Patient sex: M
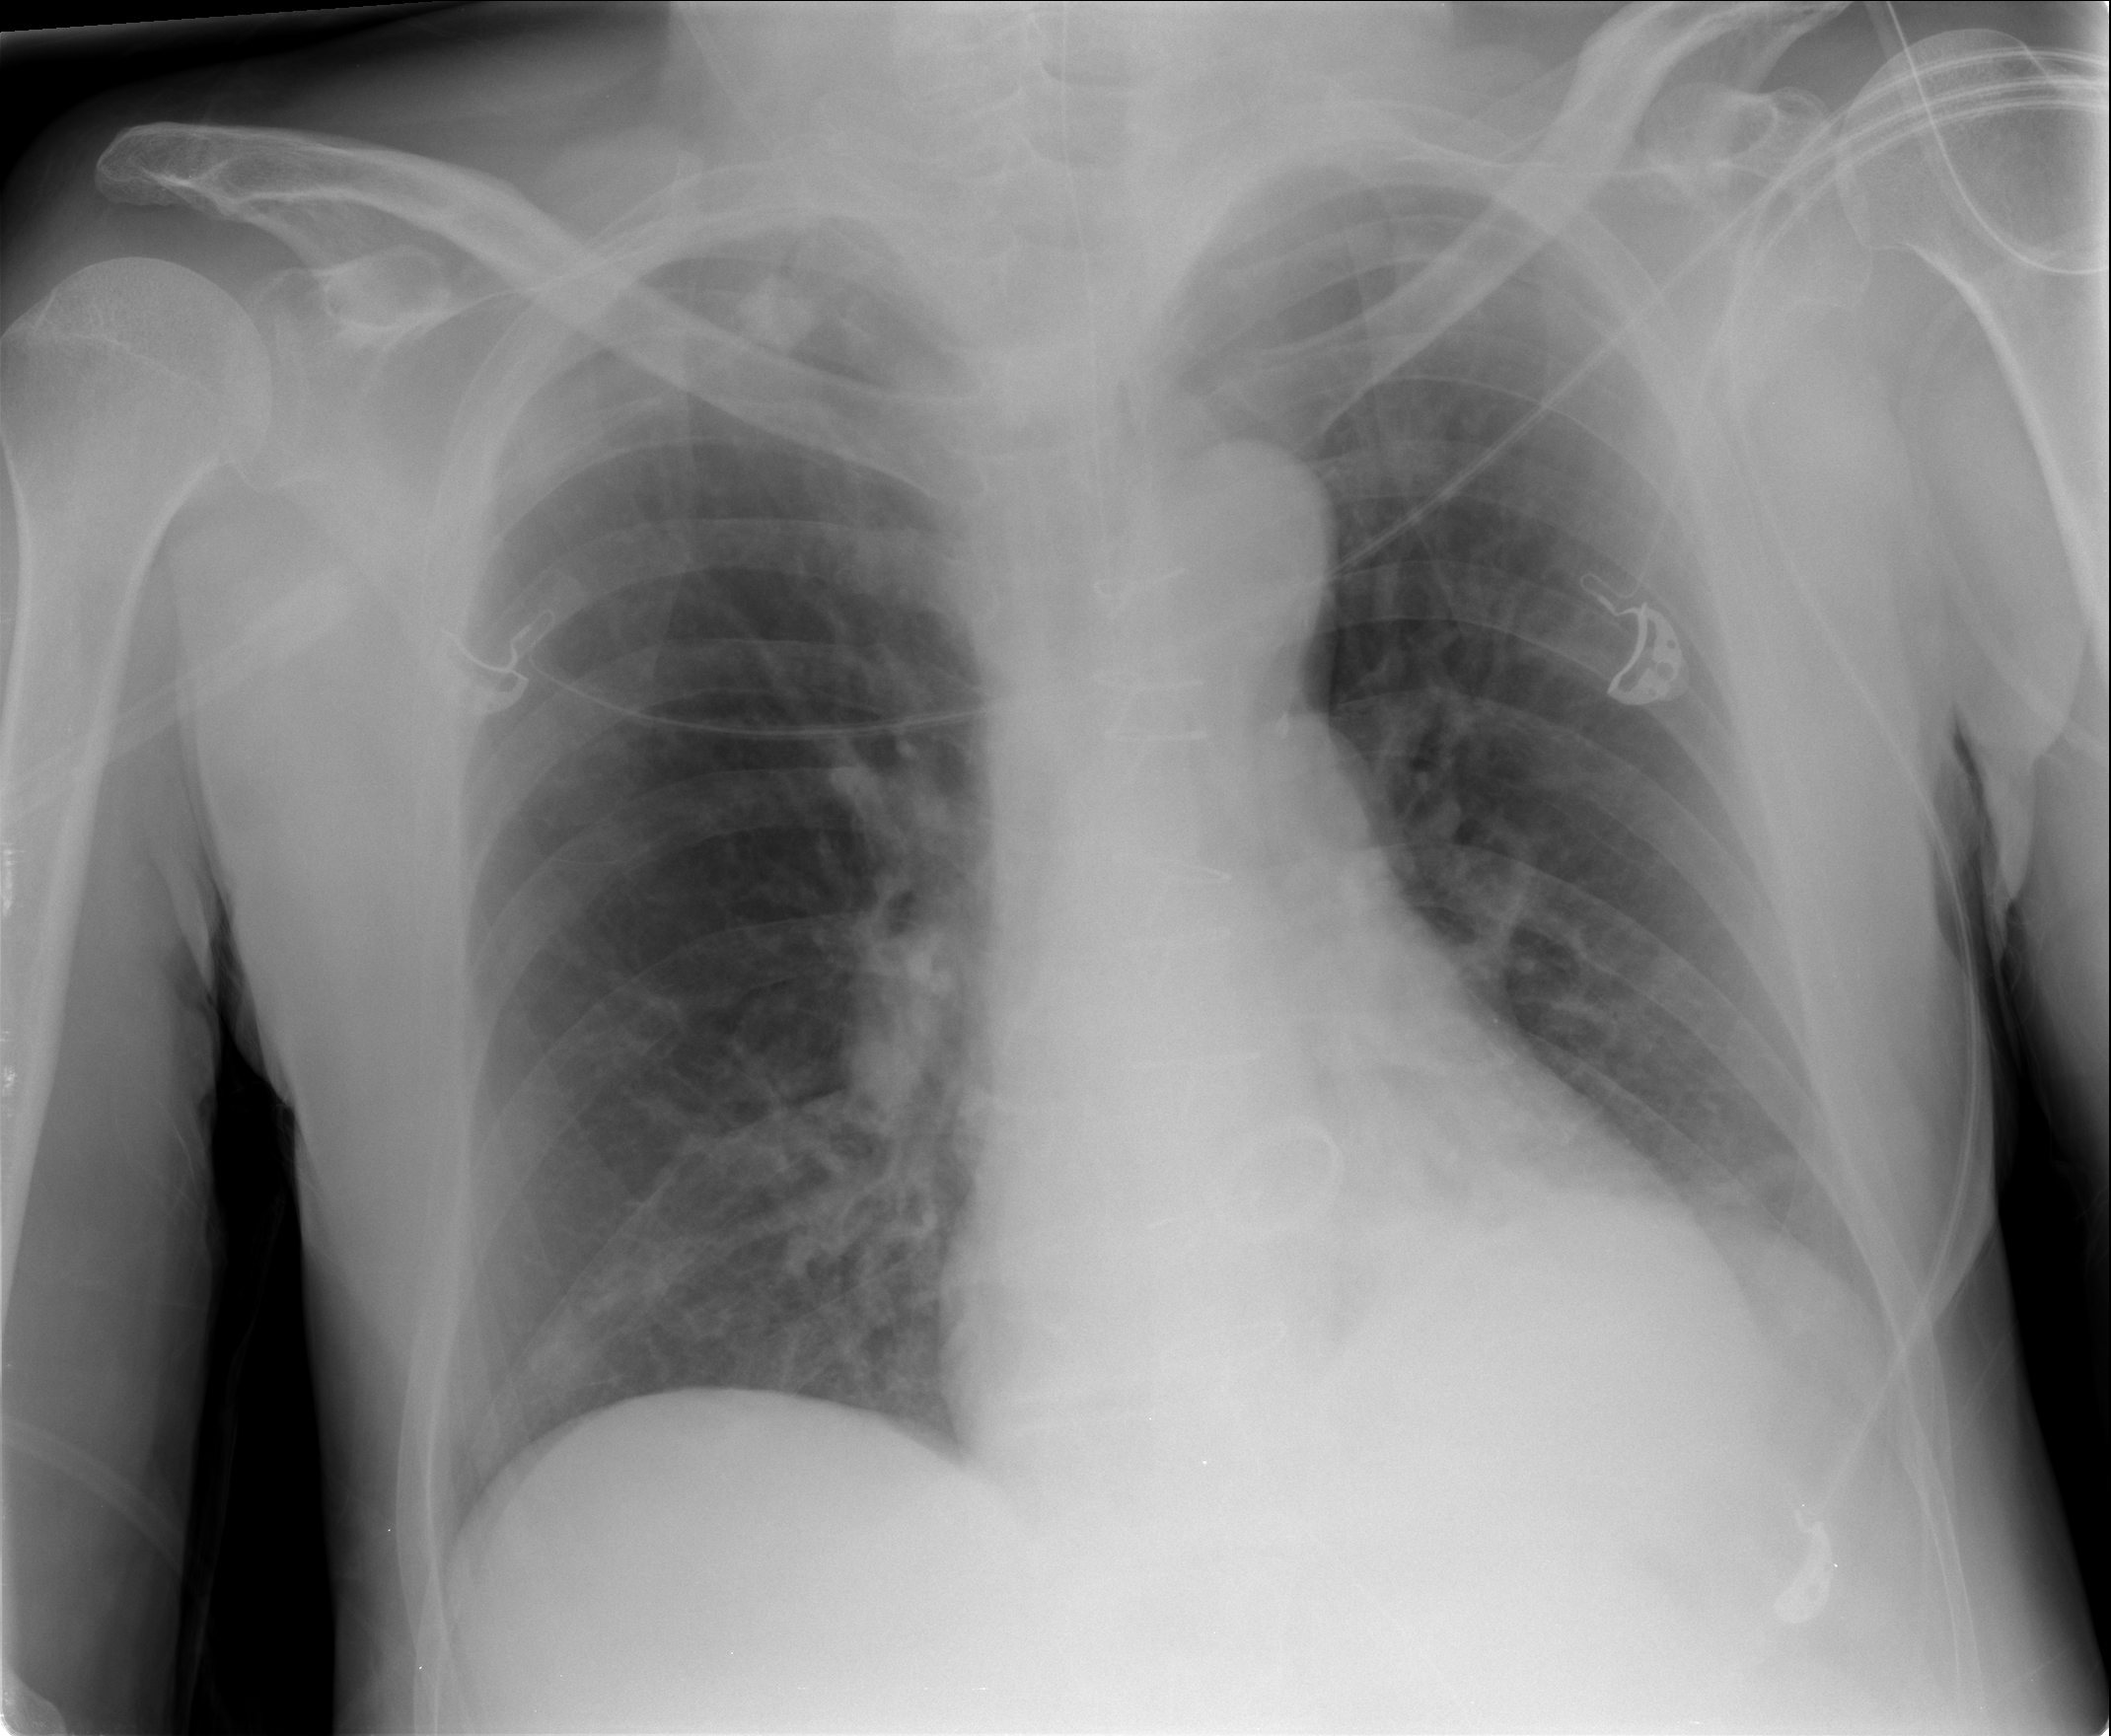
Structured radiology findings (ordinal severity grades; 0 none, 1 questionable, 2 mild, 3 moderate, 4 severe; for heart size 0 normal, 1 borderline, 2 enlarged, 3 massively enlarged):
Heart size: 0
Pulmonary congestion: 0
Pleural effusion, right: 0
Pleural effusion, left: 0
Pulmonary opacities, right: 0
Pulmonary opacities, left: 0
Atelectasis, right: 0
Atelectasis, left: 2